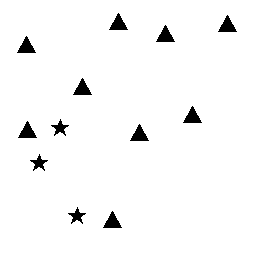
Squares: 0
Triangles: 9
Stars: 3
Total shapes: 12